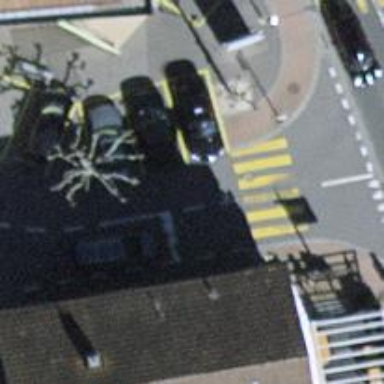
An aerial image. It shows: Road with traffic signals.